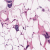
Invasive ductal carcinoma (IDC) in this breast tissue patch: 0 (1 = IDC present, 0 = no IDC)